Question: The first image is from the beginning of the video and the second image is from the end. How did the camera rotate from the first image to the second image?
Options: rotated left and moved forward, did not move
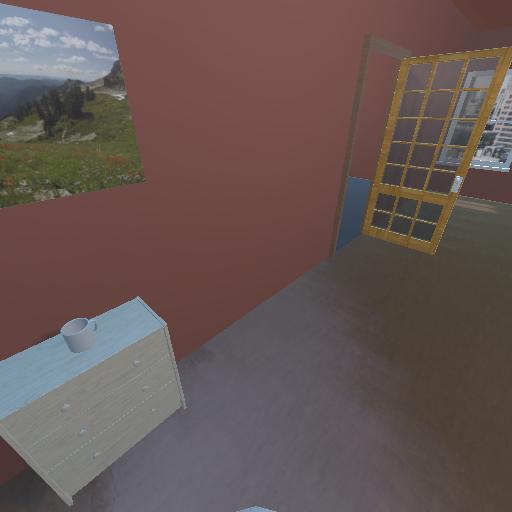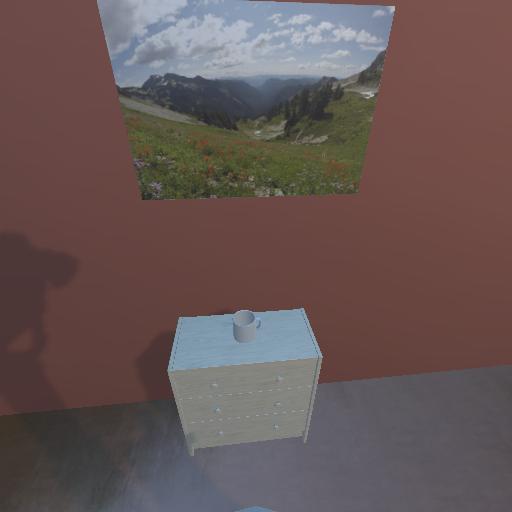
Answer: rotated left and moved forward